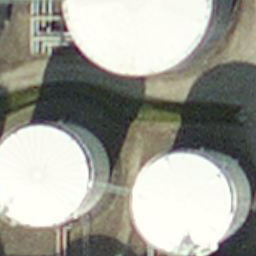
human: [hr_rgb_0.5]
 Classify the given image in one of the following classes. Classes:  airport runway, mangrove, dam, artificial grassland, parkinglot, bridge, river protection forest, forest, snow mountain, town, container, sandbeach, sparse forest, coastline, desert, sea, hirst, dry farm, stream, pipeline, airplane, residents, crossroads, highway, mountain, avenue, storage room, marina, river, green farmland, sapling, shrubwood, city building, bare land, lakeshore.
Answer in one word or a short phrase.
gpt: storage room